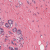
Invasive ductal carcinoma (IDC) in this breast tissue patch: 0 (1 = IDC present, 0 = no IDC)